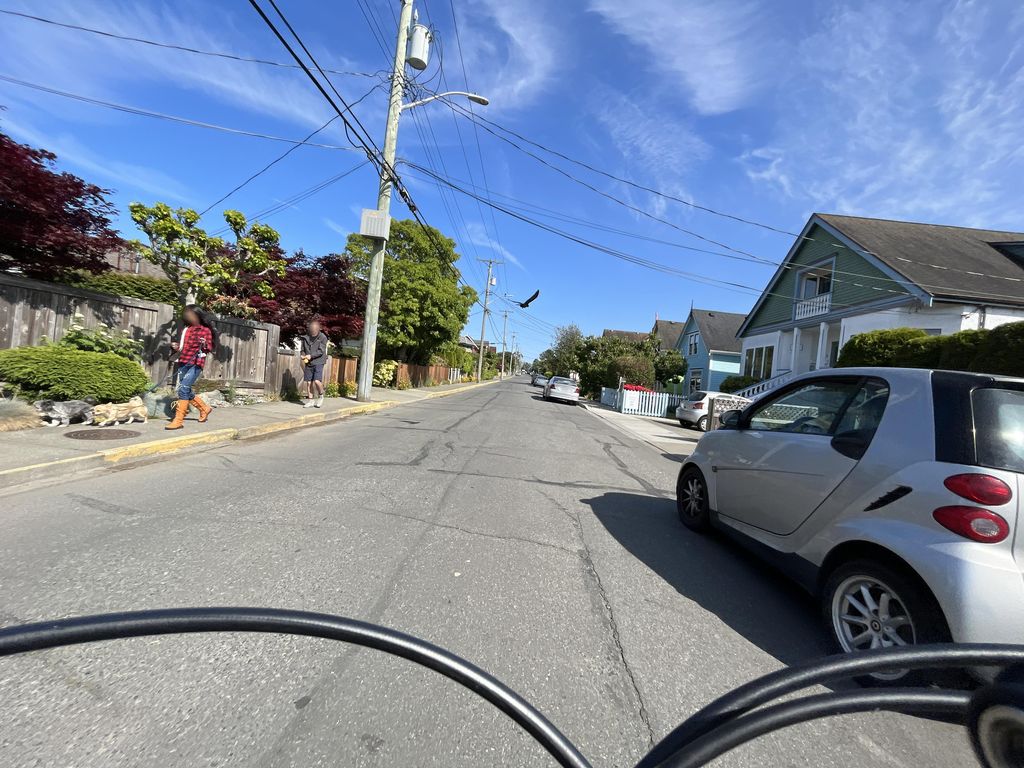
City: victoria